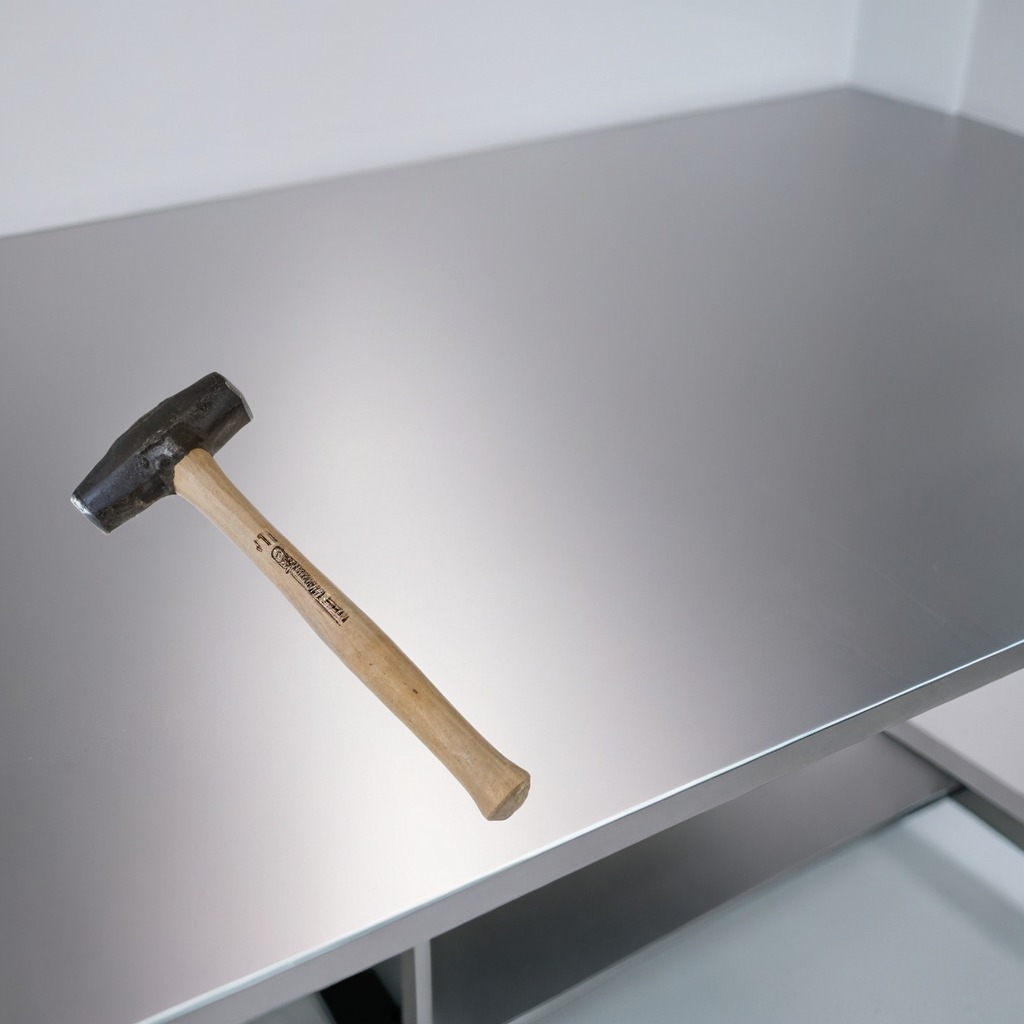
A hammer is lying on a stainless steel table in a high-end prototyping lab.